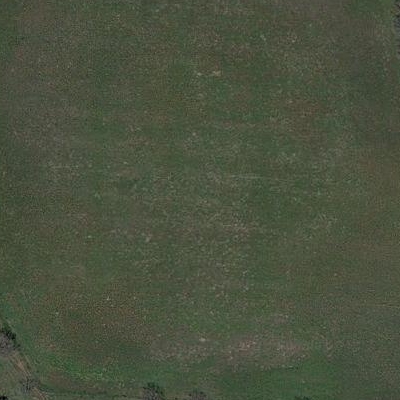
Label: aGrass